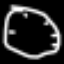
Label: clock